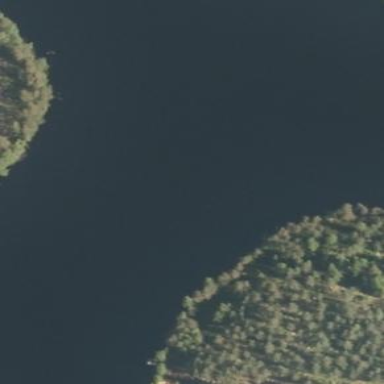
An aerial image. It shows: Pond with natural water.